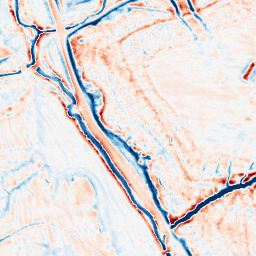
Category: edge_preserving
Decomposition family: bilateral
Decomposition parameters: d: 15
sigma_color: 25
sigma_space: 75
Upsampling method: regularized
Upsampling parameters: scale: 2
lambda_reg: 0.001
Upsampling scale: 2